Question: I'm trying to get my 'SearchView' to use multiple comma and numbers.
Unfortunately I'm stuck with be able to use only one comma using the following settings:
'''
SearchView searchView = (SearchView) menuItem.getActionView();
searchView.setInputType(InputType.TYPE_CLASS_NUMBER + InputType.TYPE_NUMBER_VARIATION_NORMAL);
'''
Another important point is to be able to use the numeric keyboard.
So, basically i would like to write something like '2121,4932,4923'
in the following keyboard:

Maybe someone has already faced this problem or can just direct me in a relative question
Thanks in advance,
Giacomo.
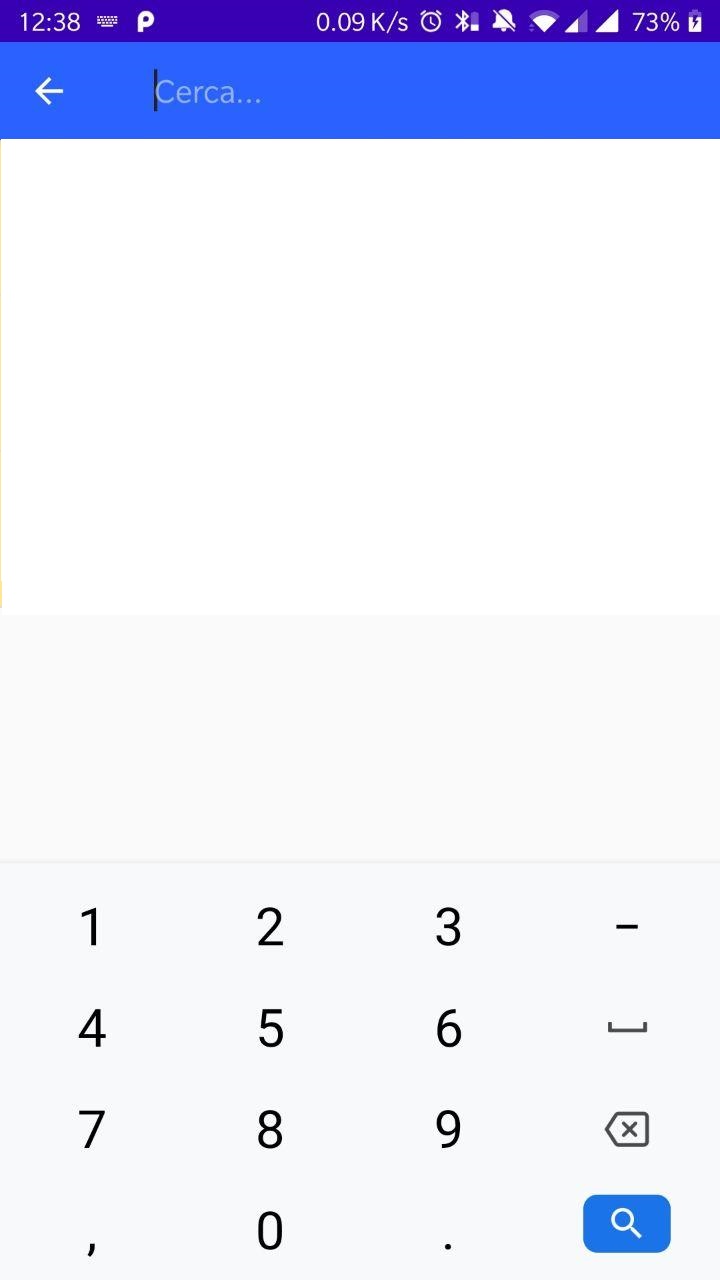
Answer: '''
val searchView: SearchView = search.actionView as SearchView
val editText = searchView.findViewById<EditText>(R.id.search_src_text)
editText.inputType = InputType.TYPE_CLASS_NUMBER + InputType.TYPE_NUMBER_FLAG_DECIMAL
editText.keyListener = DigitsKeyListener.getInstance("<PHONE>,")
'''
<URL>